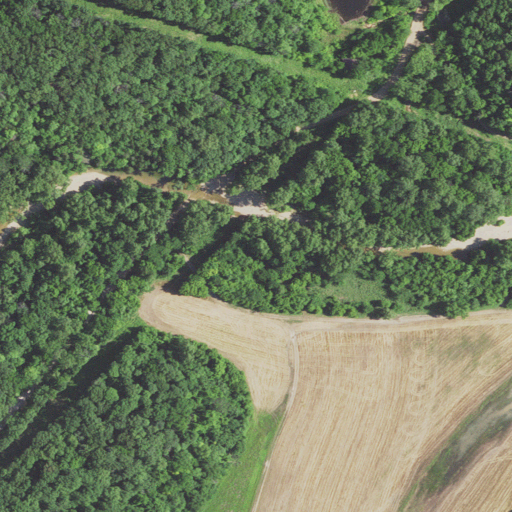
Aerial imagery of valley in Missouri named Clifty Hollow containing deciduous forest, pasture, open development, mixed forest, woody wetlands, cultivated crops, and low intensity development